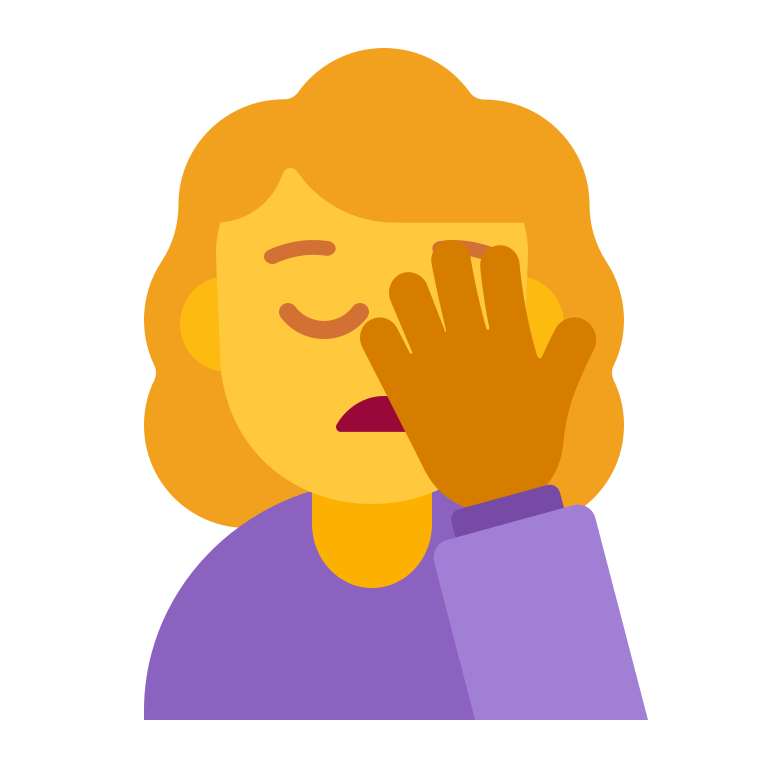
woman facepalming flat default